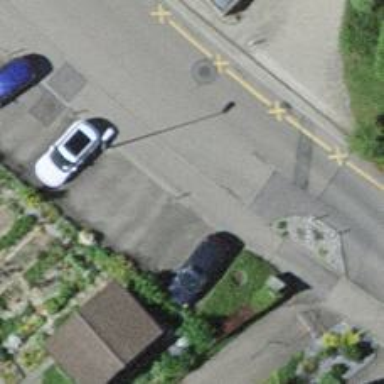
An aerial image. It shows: Sidewalk.